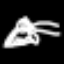
Label: frog